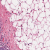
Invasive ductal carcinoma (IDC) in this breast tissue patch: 0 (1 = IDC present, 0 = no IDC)